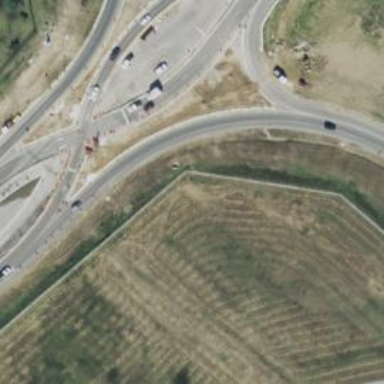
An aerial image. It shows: Trunk link highway with diverging diamond interchange (DDI) junction.